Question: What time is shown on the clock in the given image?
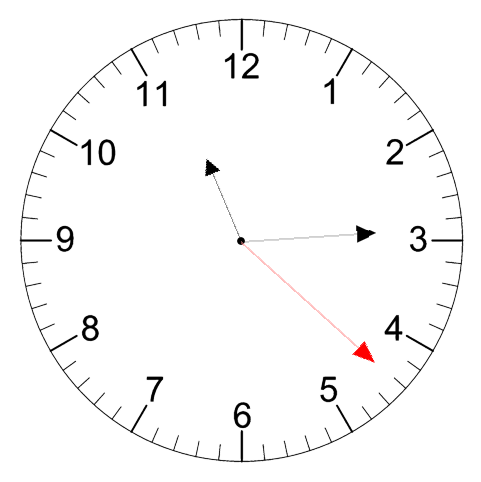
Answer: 11:14:22